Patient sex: M
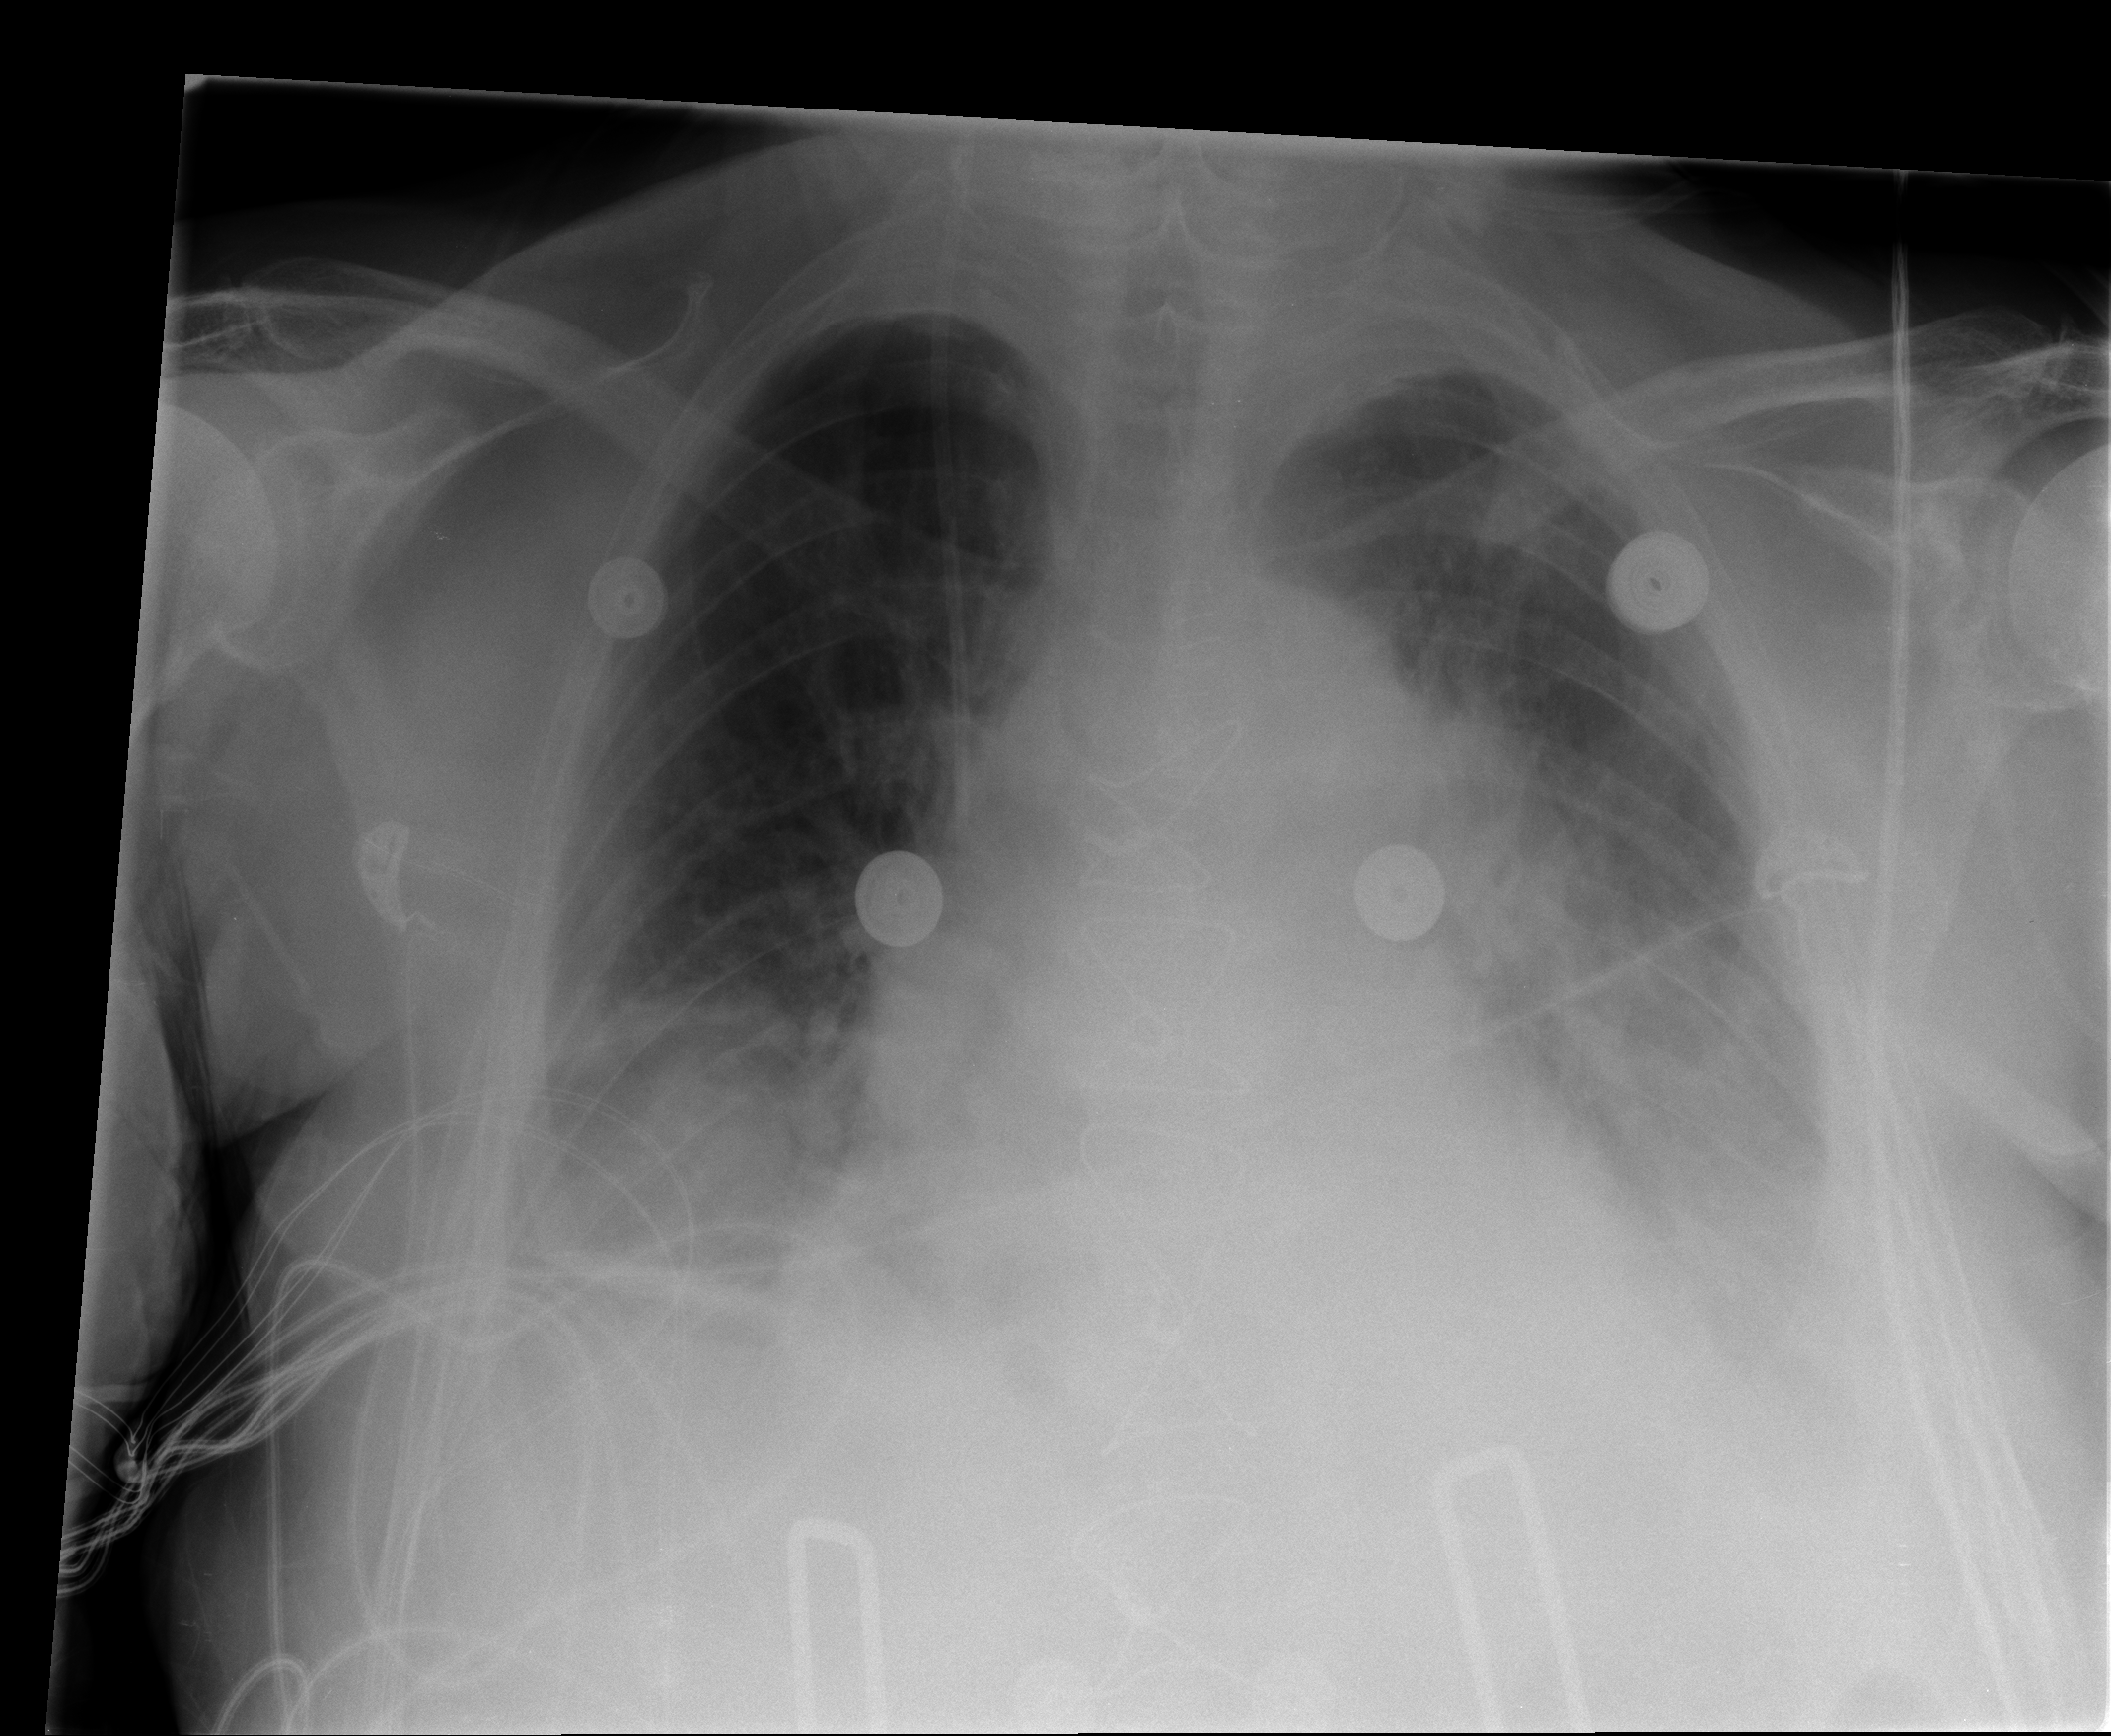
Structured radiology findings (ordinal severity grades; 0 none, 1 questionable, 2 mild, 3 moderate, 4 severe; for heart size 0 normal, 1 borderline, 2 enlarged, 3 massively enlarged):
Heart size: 2
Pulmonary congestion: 3
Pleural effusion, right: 2
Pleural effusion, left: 3
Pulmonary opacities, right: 2
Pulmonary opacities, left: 3
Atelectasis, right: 2
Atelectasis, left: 2